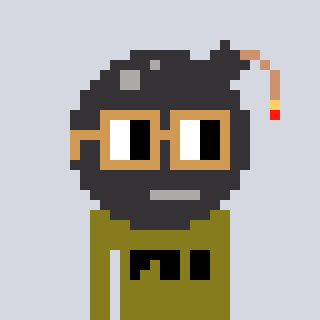
a pixel art character with square brown glasses, a bomb-shaped head and a gunk-colored body on a cool background